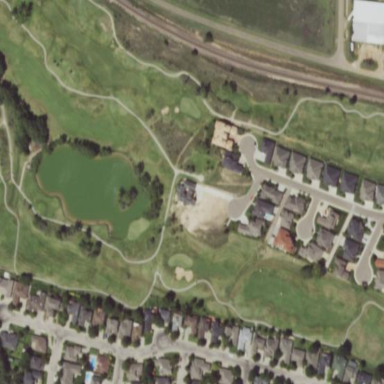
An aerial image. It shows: Golf course.